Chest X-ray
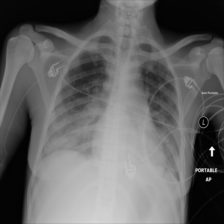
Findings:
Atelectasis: negative
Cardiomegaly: negative
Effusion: negative
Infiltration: positive
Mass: negative
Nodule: negative
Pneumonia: negative
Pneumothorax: negative
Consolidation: negative
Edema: negative
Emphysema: negative
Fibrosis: negative
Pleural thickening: negative
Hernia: negative